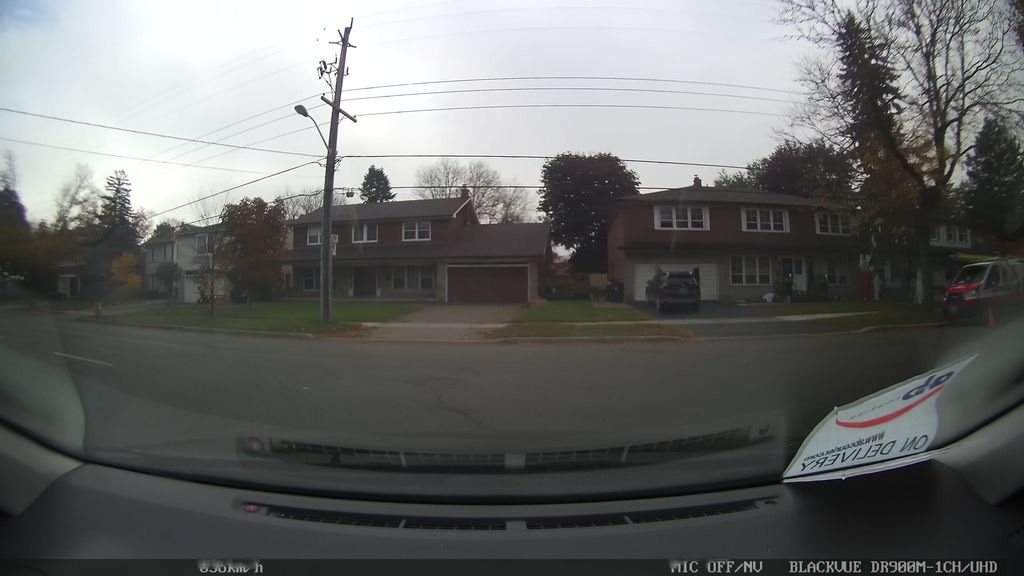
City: toronto